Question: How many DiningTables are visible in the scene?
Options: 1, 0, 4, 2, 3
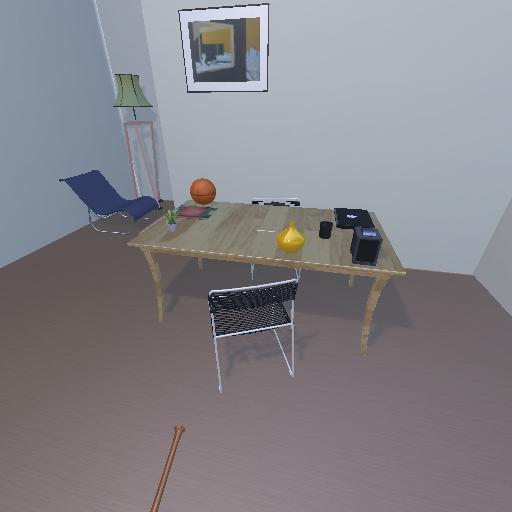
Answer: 1